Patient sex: F
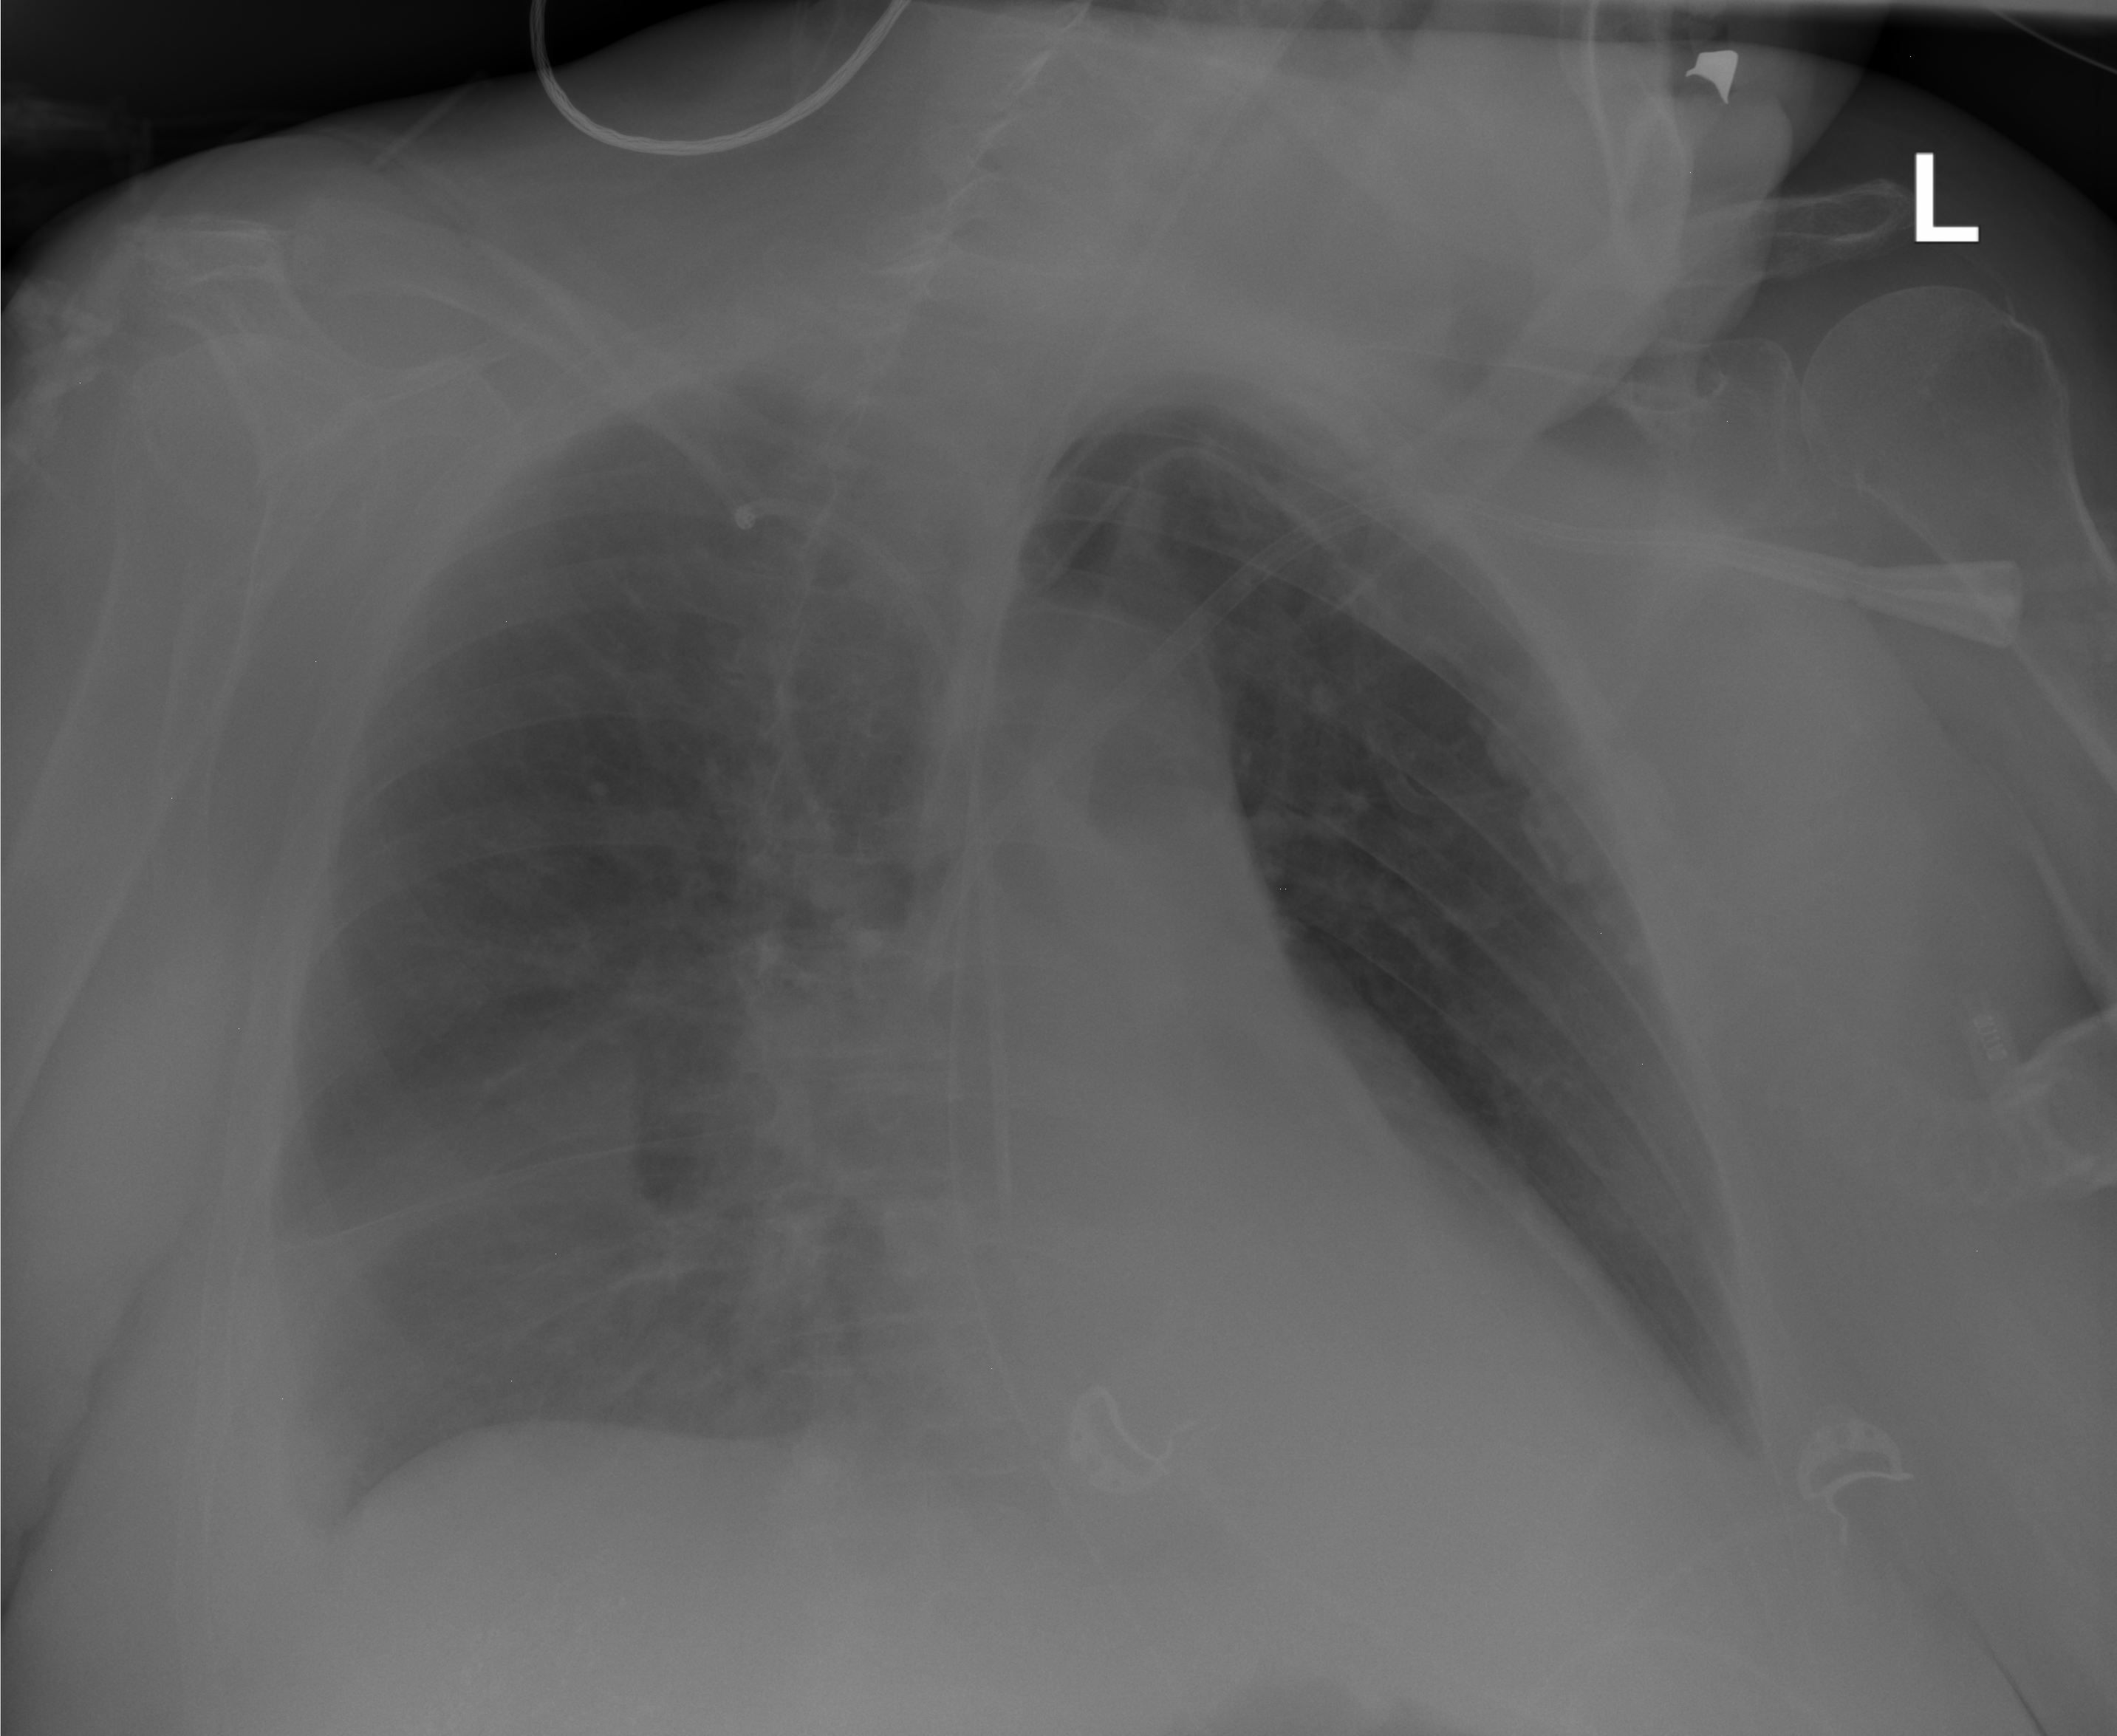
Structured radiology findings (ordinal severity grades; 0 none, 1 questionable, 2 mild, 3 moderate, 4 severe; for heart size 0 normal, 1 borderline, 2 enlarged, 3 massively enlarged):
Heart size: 1
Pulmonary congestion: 0
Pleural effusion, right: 2
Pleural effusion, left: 0
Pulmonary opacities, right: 0
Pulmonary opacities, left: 0
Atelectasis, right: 2
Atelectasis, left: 0